Question: I am using gridview for showing images as described here <URL>.
My adapter getView() method is:
'''
@Override
public View getView(int position, View convertView, ViewGroup parent) {
// TODO Auto-generated method stub
Log.i("count",""+1);
ImageView imageView;
ViewHolder holder = null;
if (convertView == null) {
imageView = new ImageView(context);
imageView.setLayoutParams(new GridView.LayoutParams(85, 95));
imageView.setScaleType(ImageView.ScaleType.CENTER_CROP);
imageView.setPadding(3, 3, 3, 3);
}
else{
imageView = (ImageView) convertView;
}
String bookTemp = books.get(position);
imageView.setImageDrawable(context.getResources().getDrawable(R.drawable.book1));
//imageView.setImageResource(R.drawable.book2);
return imageView;
}
'''
But the images my device is showing is blurred.I have tried changing size also but the result comes out same every time.I am not getting what am I doing wrong here?I have also attached sample image below as well which I am using for testing.

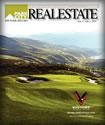
Answer: sorry i had to make it an answer to reply your above question according to docs:
android will treat the images base on where they are putted on the below folders.
'''
ldpi: Low-density screens; approximately 120dpi.
mdpi: Medium-density (on traditional HVGA) screens; approximately 160dpi.
hdpi: High-density screens; approximately 240dpi.
xhdpi: Extra high-density screens; approximately 320dpi. Added in API Level 8
nodpi: This can be used for bitmap resources that you do not want to be scaled to match the device density.
tvdpi: Screens somewhere between mdpi and hdpi; approximately 213dpi. This is not considered a "primary" density group. It is mostly intended for televisions and most apps shouldn't need it--providing mdpi and hdpi resources is sufficient for most apps and the system will scale them as appropriate. This qualifier was introduced with API level 13.
'''
for more reading about these stuff click on <URL>